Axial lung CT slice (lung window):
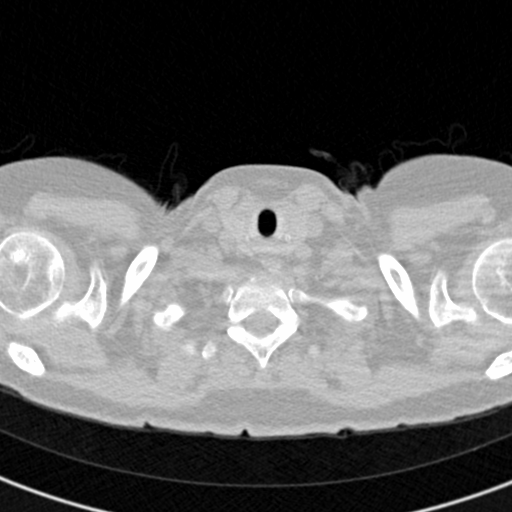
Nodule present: no